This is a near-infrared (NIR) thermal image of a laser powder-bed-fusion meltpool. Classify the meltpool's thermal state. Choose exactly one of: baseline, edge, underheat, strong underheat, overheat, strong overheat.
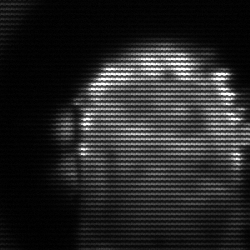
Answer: baseline